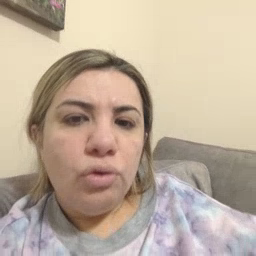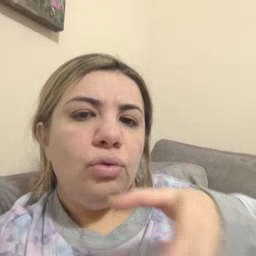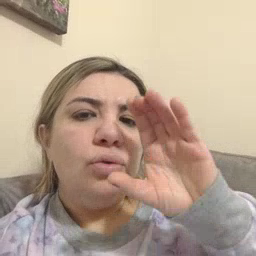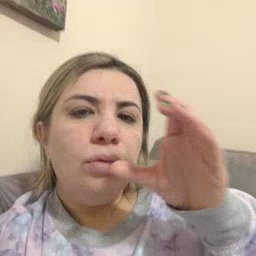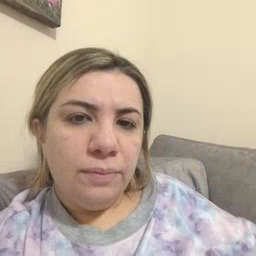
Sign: drink